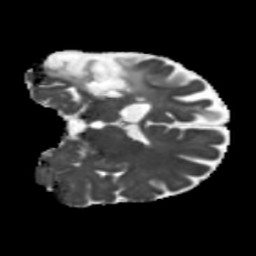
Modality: MD
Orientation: coronal
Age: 51
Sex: male
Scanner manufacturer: siemens
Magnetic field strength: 3 T
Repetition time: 5.25 s
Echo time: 0.08 s